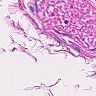
Metastatic tissue present: no